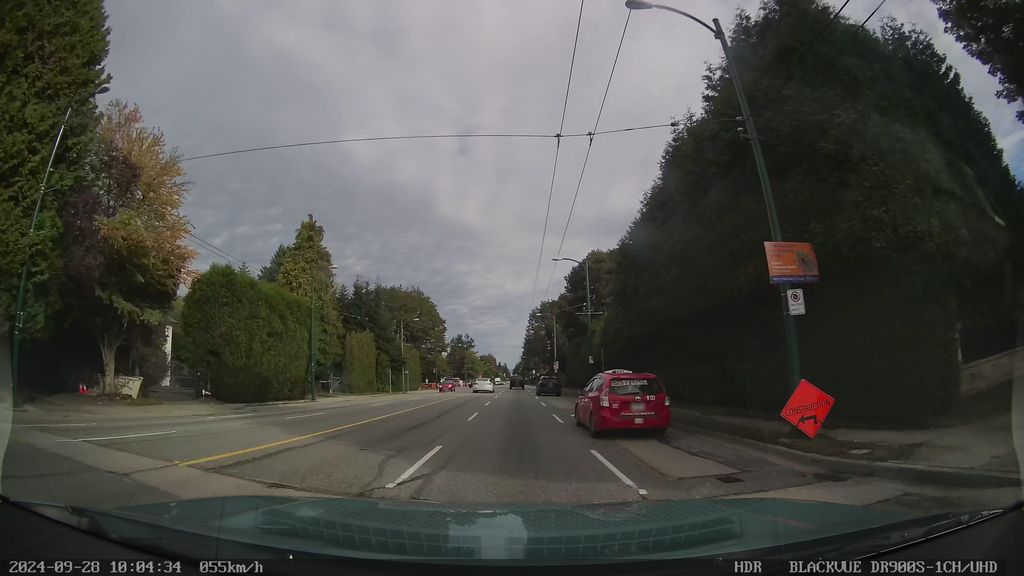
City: vancouver